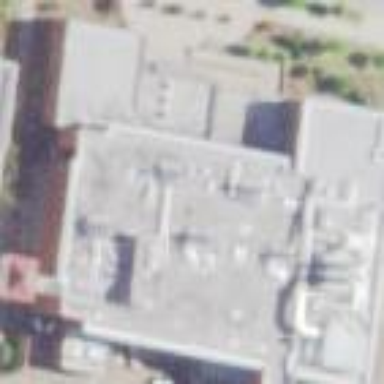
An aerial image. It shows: University building.